Aerial crown-view tile of a tropical tree (Barro Colorado Island, Panama), acquired 20250818:
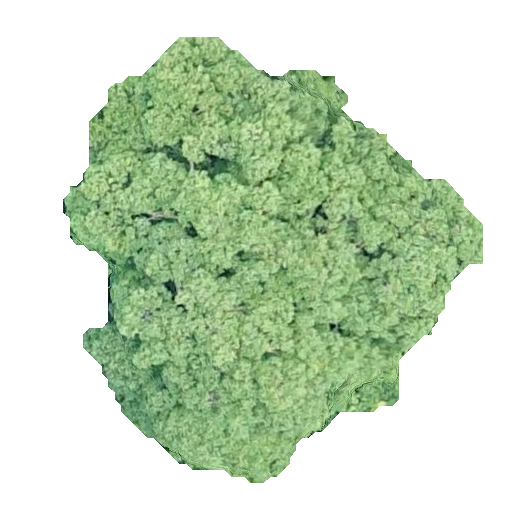
Species: Astronium graveolens
GBIF accepted scientific name: Astronium graveolens
Crown area: 172.735 m²